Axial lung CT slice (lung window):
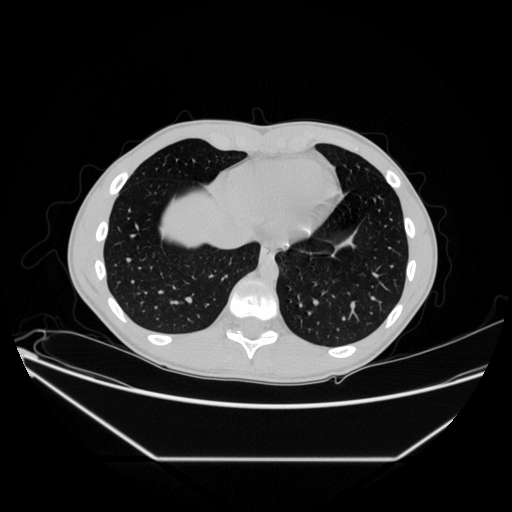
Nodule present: no